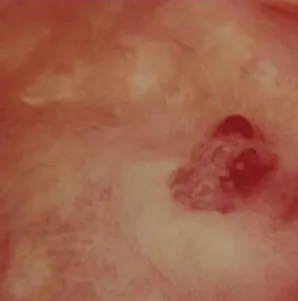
(a) Cystoscopy of the broad-base non-papillary bladder tumor.
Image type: medical_photograph (skin_photograph)